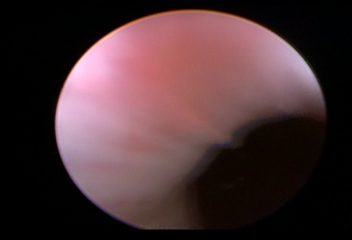
Modality: WLC
Class: Normal mucosa
Bladder cancer association: No